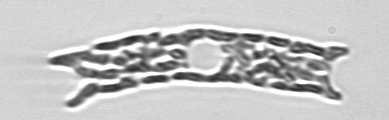
Label: Eucampia